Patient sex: M
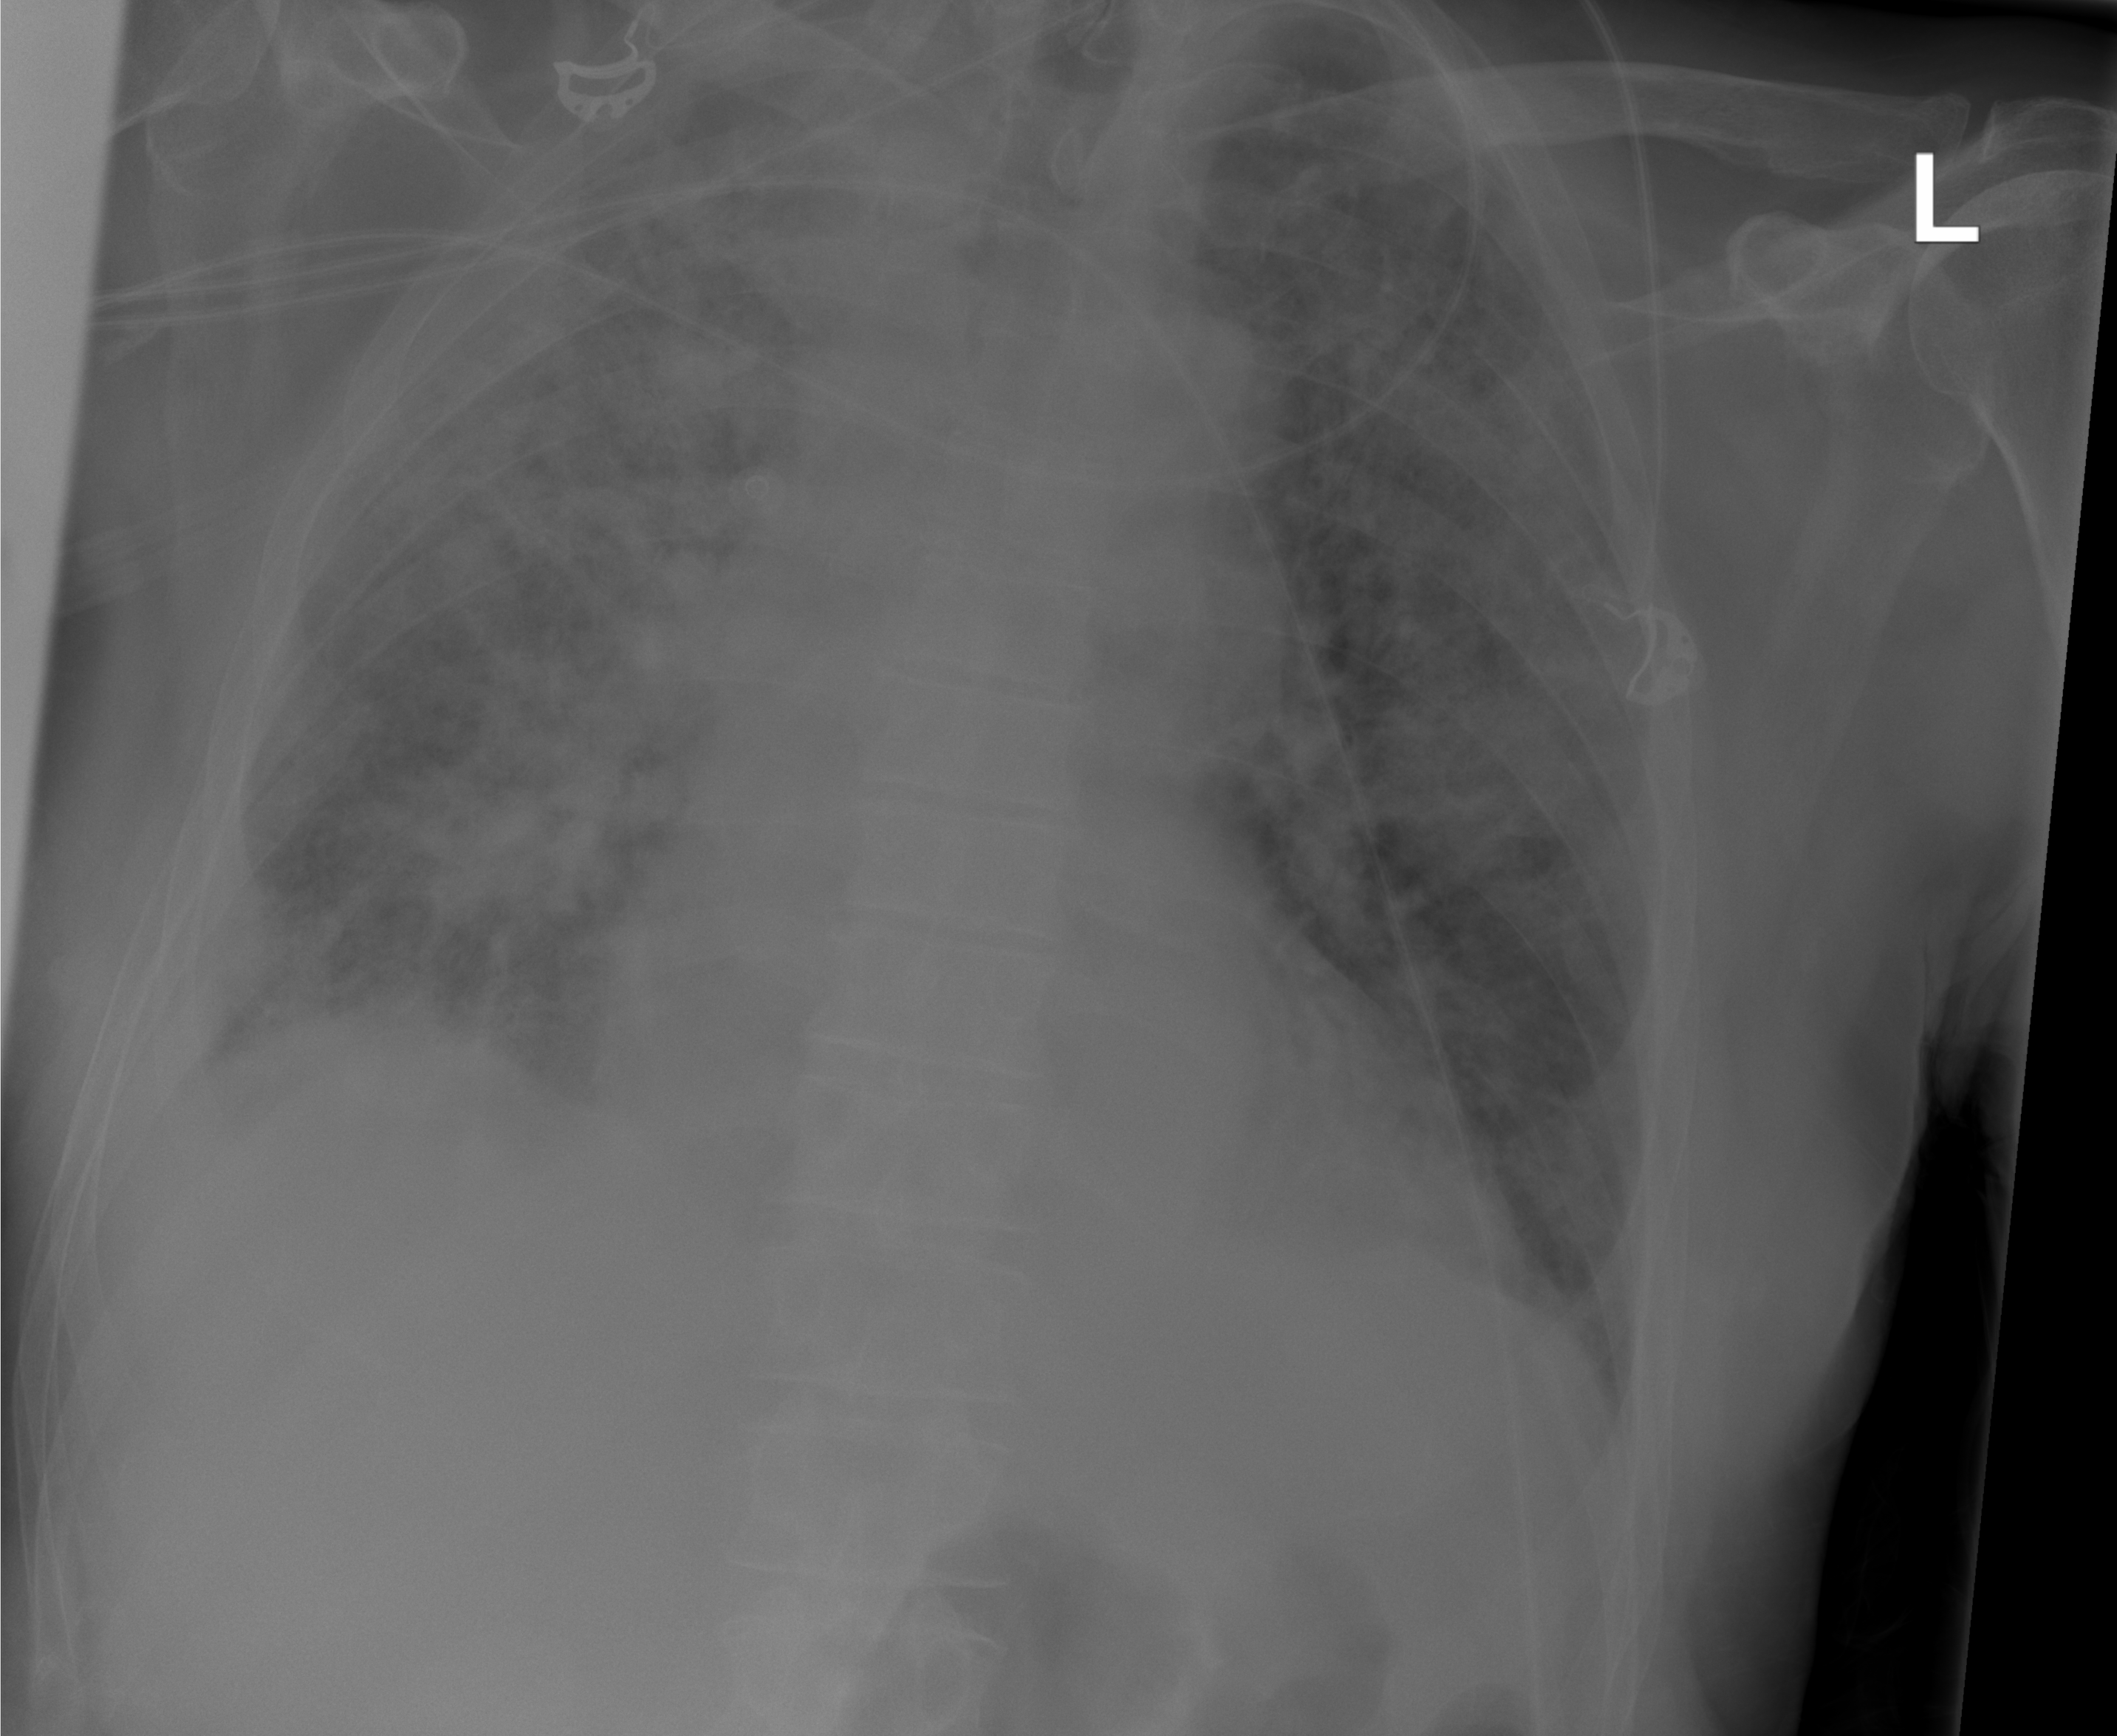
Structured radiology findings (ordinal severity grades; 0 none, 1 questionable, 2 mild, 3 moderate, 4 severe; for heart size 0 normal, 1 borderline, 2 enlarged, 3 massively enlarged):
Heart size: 2
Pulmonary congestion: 2
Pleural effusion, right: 2
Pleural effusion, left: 0
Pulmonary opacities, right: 4
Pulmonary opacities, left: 4
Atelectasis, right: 4
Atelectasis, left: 4